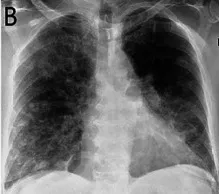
Chest radiograph (A-C): Diffused, patchy opacities and consolidations, bilaterally (more in right lung). Partial regression of opacities during.
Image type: radiology (x_ray)